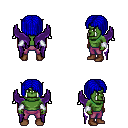
a pixel art fantasy rpg character, male body template, orc, green skin, purple wings, magenta pants, blue pageboy hairstyle, white cloth bracers, brown shoes, four views (front, back, left, right), 2x2 character sprite sheet, small pixel art, hard edges, no anti-aliasing